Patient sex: F
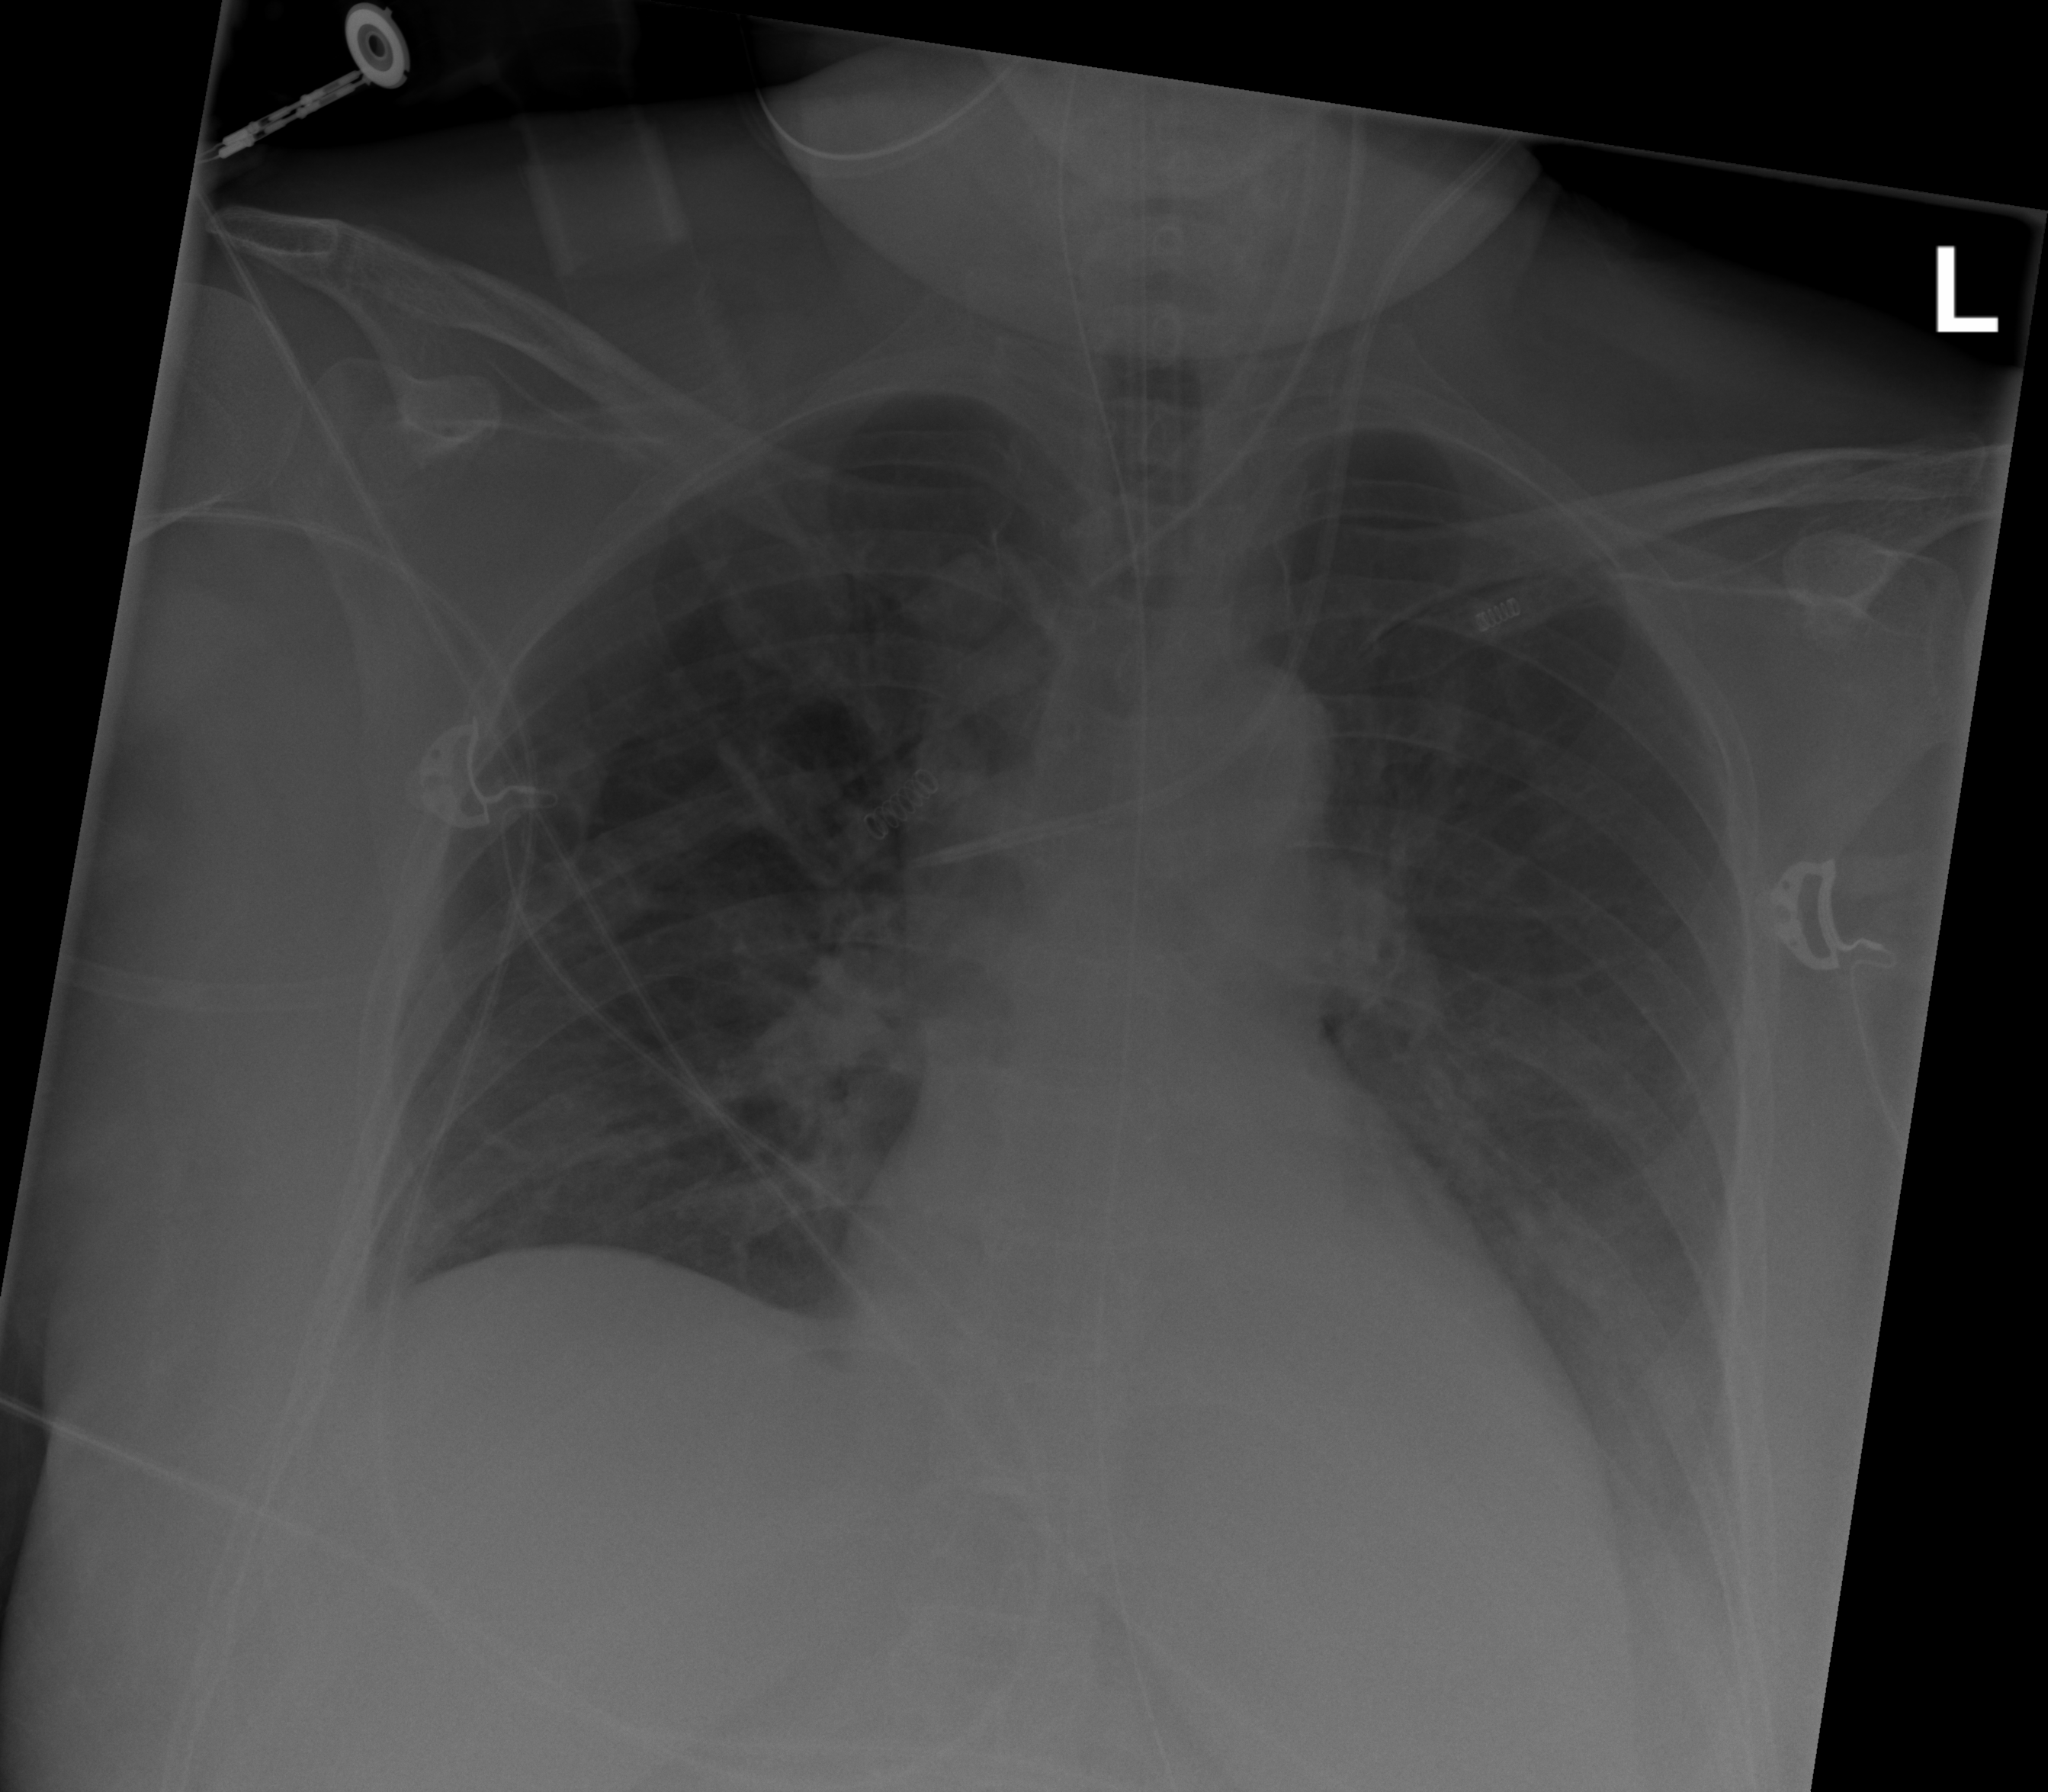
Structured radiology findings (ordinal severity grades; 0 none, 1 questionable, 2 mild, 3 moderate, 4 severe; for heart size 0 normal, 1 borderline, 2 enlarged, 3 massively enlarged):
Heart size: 1
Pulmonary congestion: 2
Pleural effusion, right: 2
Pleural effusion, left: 2
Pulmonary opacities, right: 0
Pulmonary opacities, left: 0
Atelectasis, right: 0
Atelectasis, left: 2